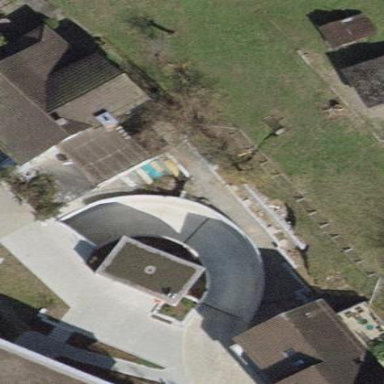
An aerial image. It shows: Terrace building.